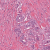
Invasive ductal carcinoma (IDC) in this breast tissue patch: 1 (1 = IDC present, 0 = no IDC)